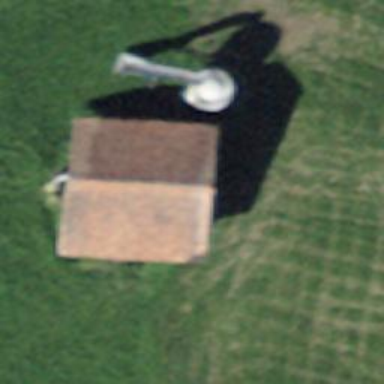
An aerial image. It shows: Rural barn.